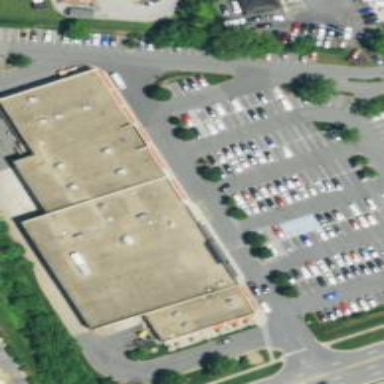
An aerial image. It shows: Building.